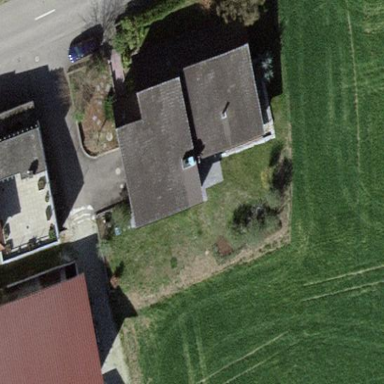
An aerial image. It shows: Gabled roof house.